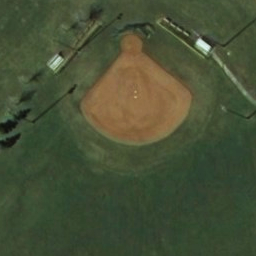
Label: baseball diamond